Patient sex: F
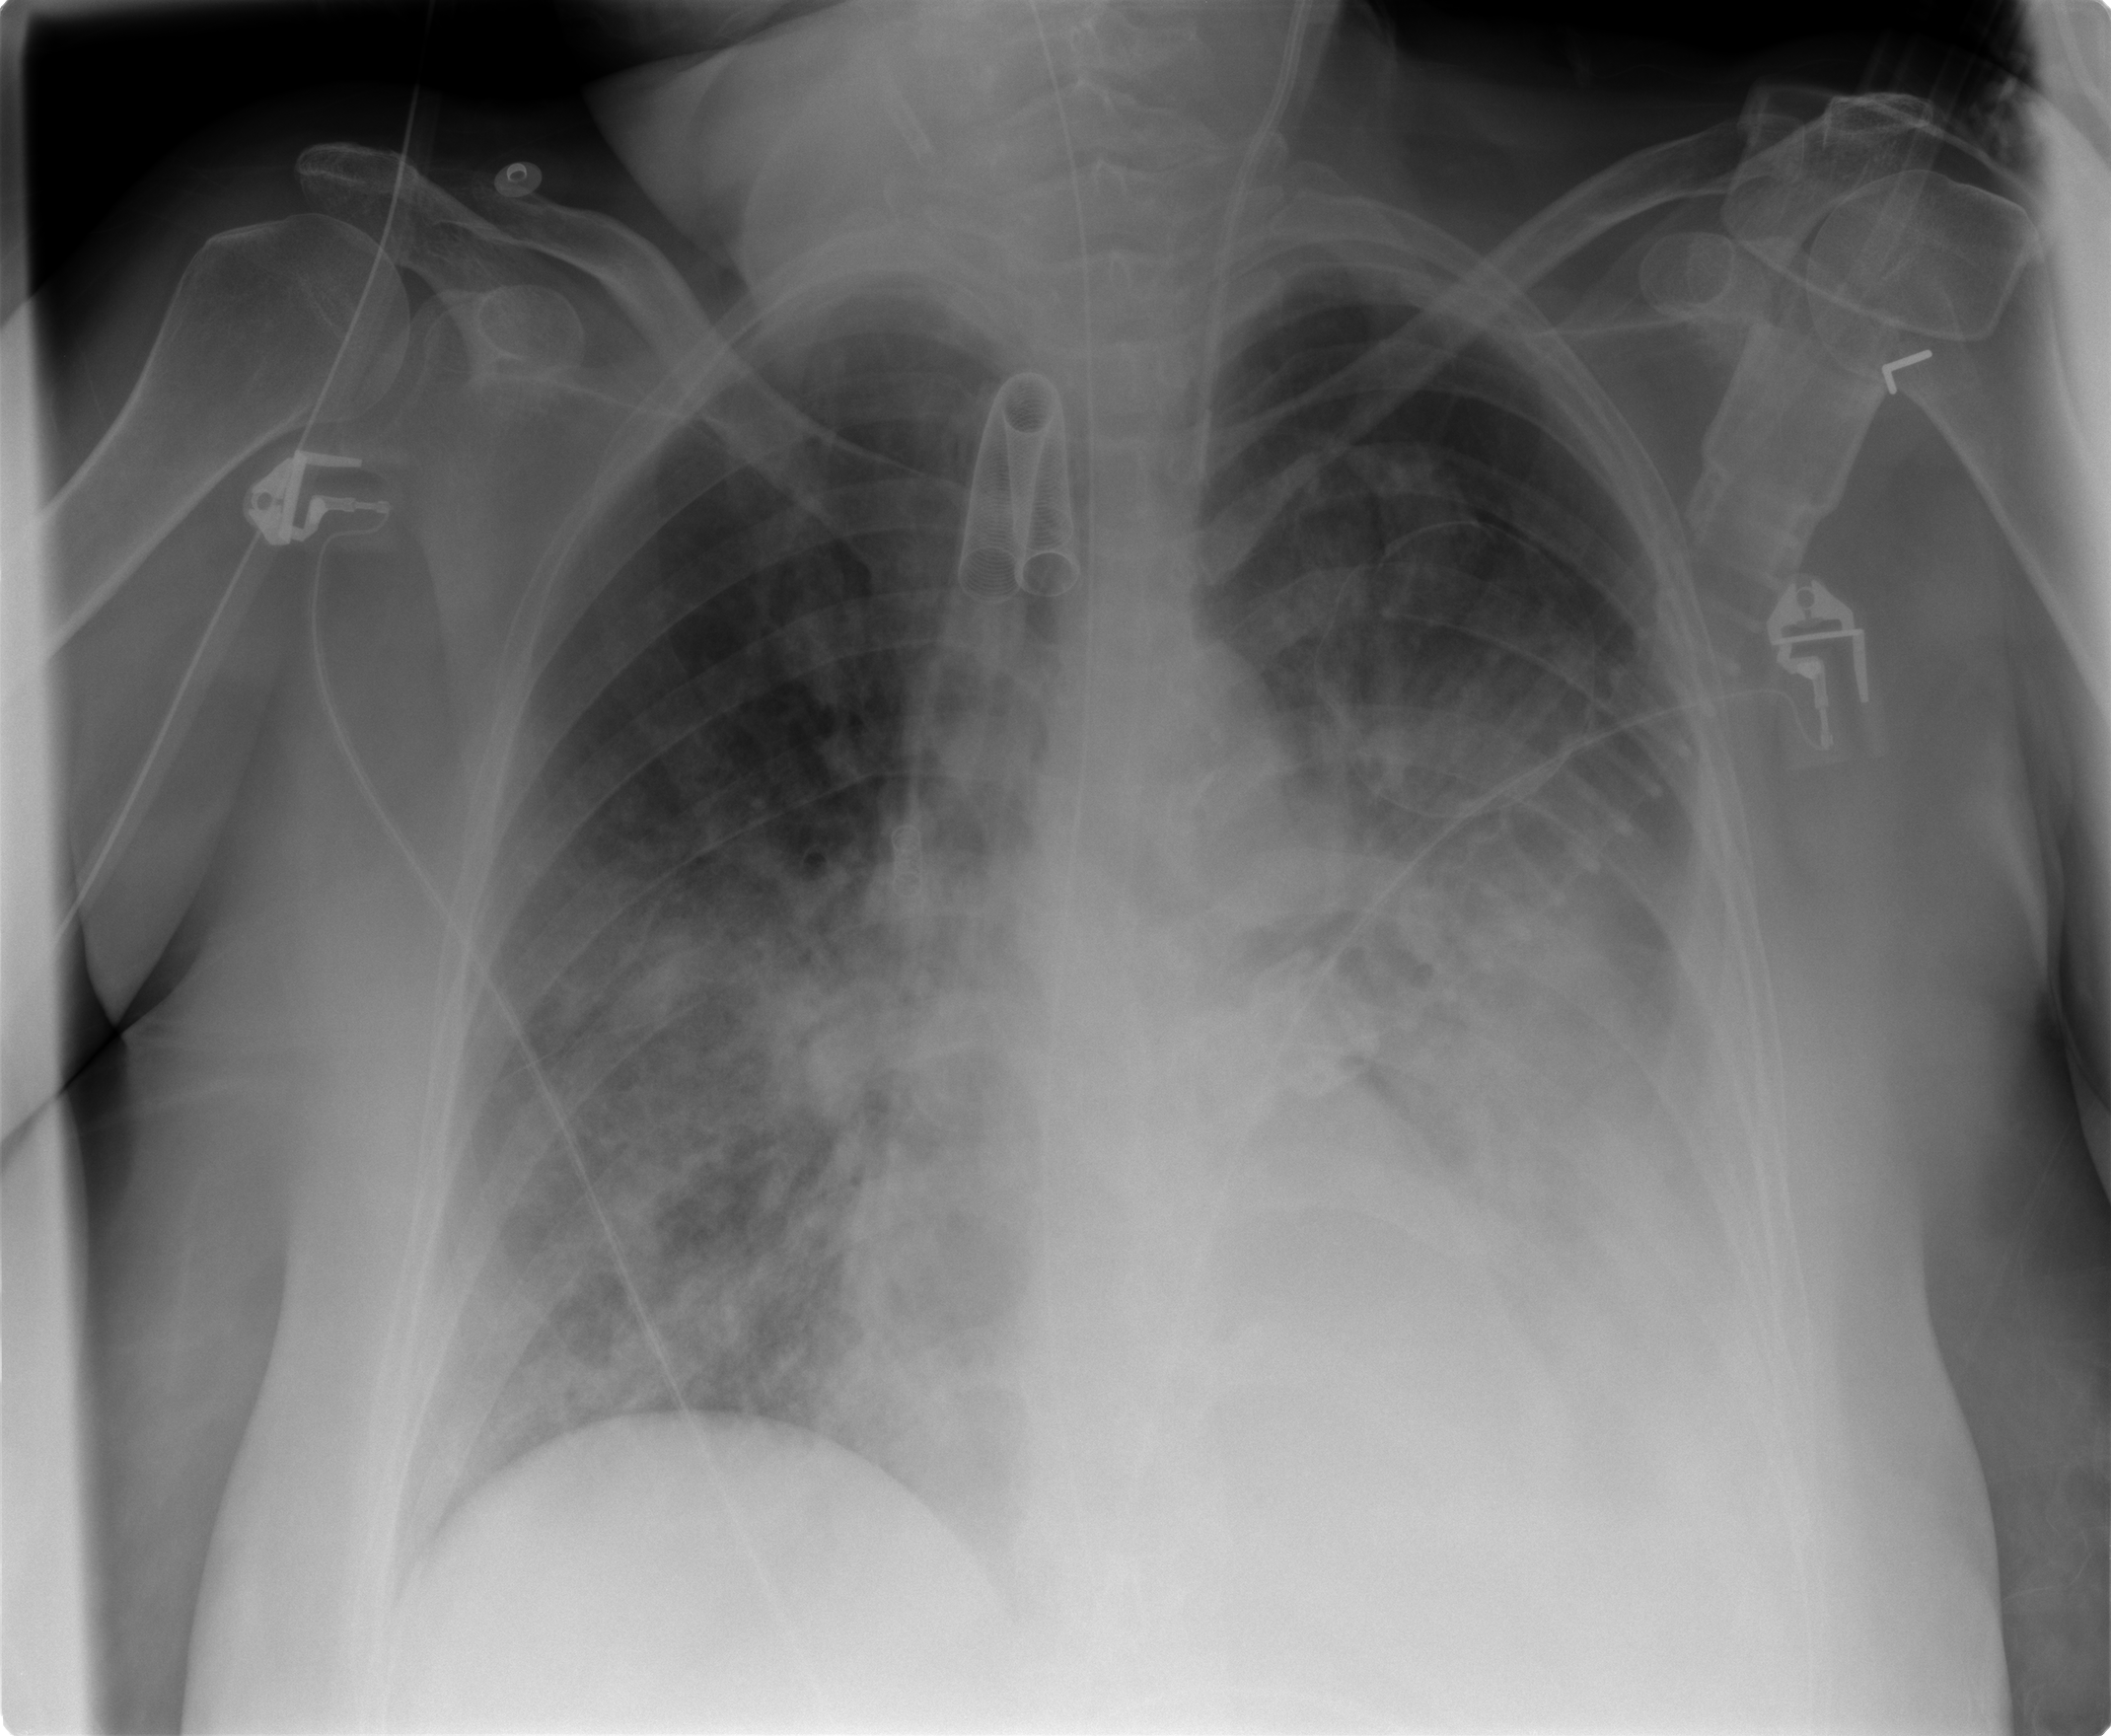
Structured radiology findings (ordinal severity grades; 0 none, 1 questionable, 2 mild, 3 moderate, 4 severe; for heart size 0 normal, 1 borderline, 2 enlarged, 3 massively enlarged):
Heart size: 0
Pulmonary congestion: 2
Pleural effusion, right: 0
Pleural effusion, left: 3
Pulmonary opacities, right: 2
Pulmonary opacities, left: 3
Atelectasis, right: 3
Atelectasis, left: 3